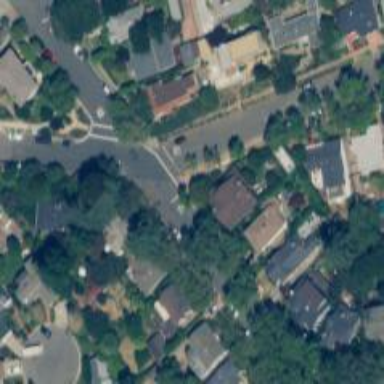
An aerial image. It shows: Residential road with separate sidewalk.